Interaction volume radius: 10 \u00c5
Interaction volume height: 30 \u00c5
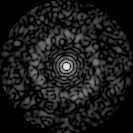
Disorder parameter: 0.8452